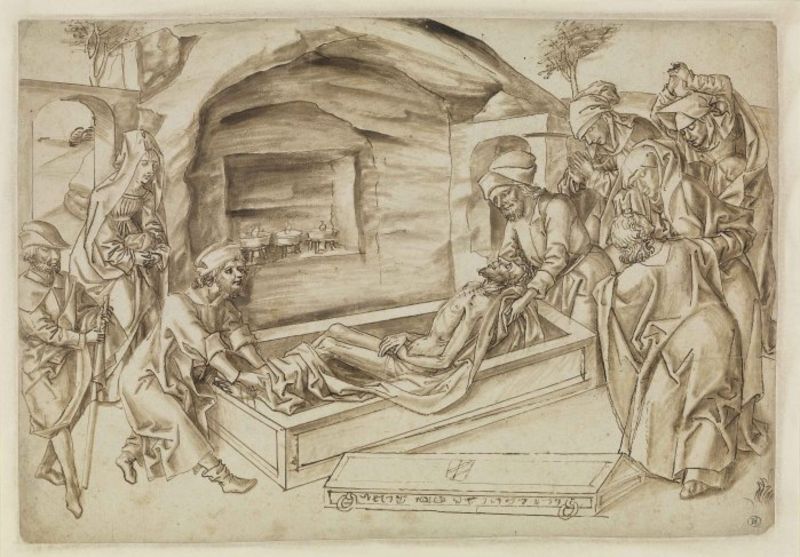
Titel: Grablegung Christi
Künstler: Meister von 1477
Standort: Karlsruhe
Institution: Staatliche Kunsthalle Karlsruhe
Schlagwörter: baum, berg, dunkel, felsen, gruppe, kopf, mann, nackt, schatten, bäume, frauen, landschaft, menschen, braun, fenster, frau, hell, hut, hüte, kleid, kleider, kopfbedeckungen, lampe, lampen, licht, lichter, männer, tür, zeichnung, tuch, weg, herren, rock, alt, bart, kappe, mütze, mützen, bibel, falten, johannes, kleidung, leiche, stein, tod, tot, trauer, hände, öl, gewand, mantel, stehend, gewänder, höhle, kopfbedeckung, füße, bogen, man, schuhe, stab, fels, grafik, graphik, sepia, rundbogen, weib, weiber, kopftuch, kerze, kerzen, durchgang, kammer, faltenwurf, liegend, tor, eingang, nische, deckel, offen, ringe, torbogen, weinen, stich, stempel, beten, gebet, blat, altar, wappen, karfreitag, beerdigung, begräbnis, gruft, sarg, öllampe, jäger, christus, grab, jesus, jesus christus, leichentuch, leichnam, sterben, krankheit, mittelalter, grotte, legen, geistliche, heilige, opfer, geöffnet, anbeten, jünger, maria, magdalena, gefäße, betend, beweinung, felsengrab, israel, jerusalem, maria magdalena, salbgefäß, trauernde, turban, stei, grablegung, auferstehung, altdeutsch, christi, station, erlöser, federzeichnung, sarkophag, grablege, nikodemus, öllampen, apostel, abgemagert, weinende, grabplatte, bestattung, kreuzweg, joachim, messias, beisetzung, gottessohn, dress, sohn gottes, christkind, sargdeckel, beweinung christi, beum, öllichter, isreal, balsamierung, menschen#, klagende, sarb, grabgaben, christkönig, christusgrablegung, sargdecke, dornenkone, heilland, erretter, jesus von nazaret, gräbnis